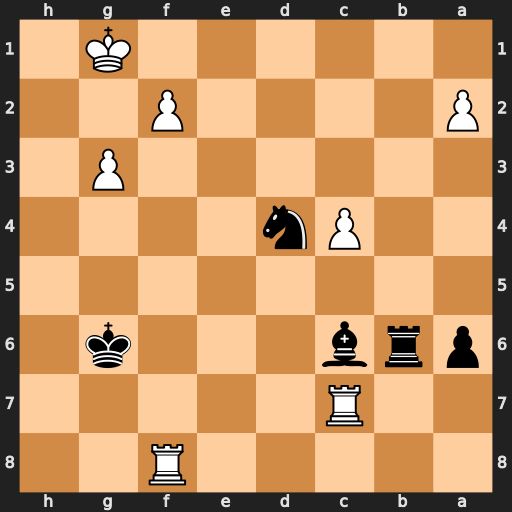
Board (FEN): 5R2/2R5/prb3k1/8/2Pn4/6P1/P4P2/6K1
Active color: b
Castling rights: -
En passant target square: -
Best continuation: Rb1+ Kh2 Rh1#